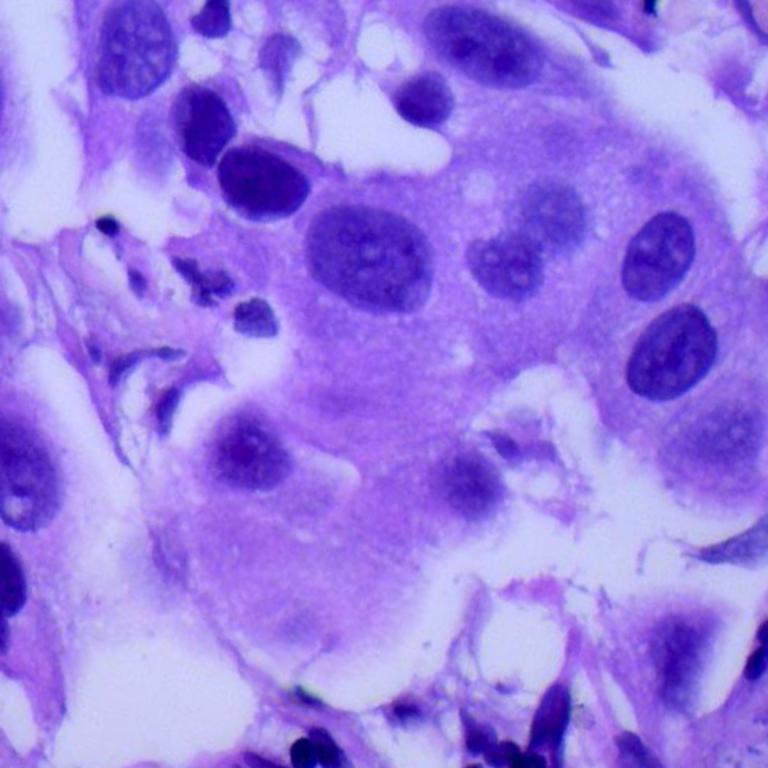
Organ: lung
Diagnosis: adenocarcinomas